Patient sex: M
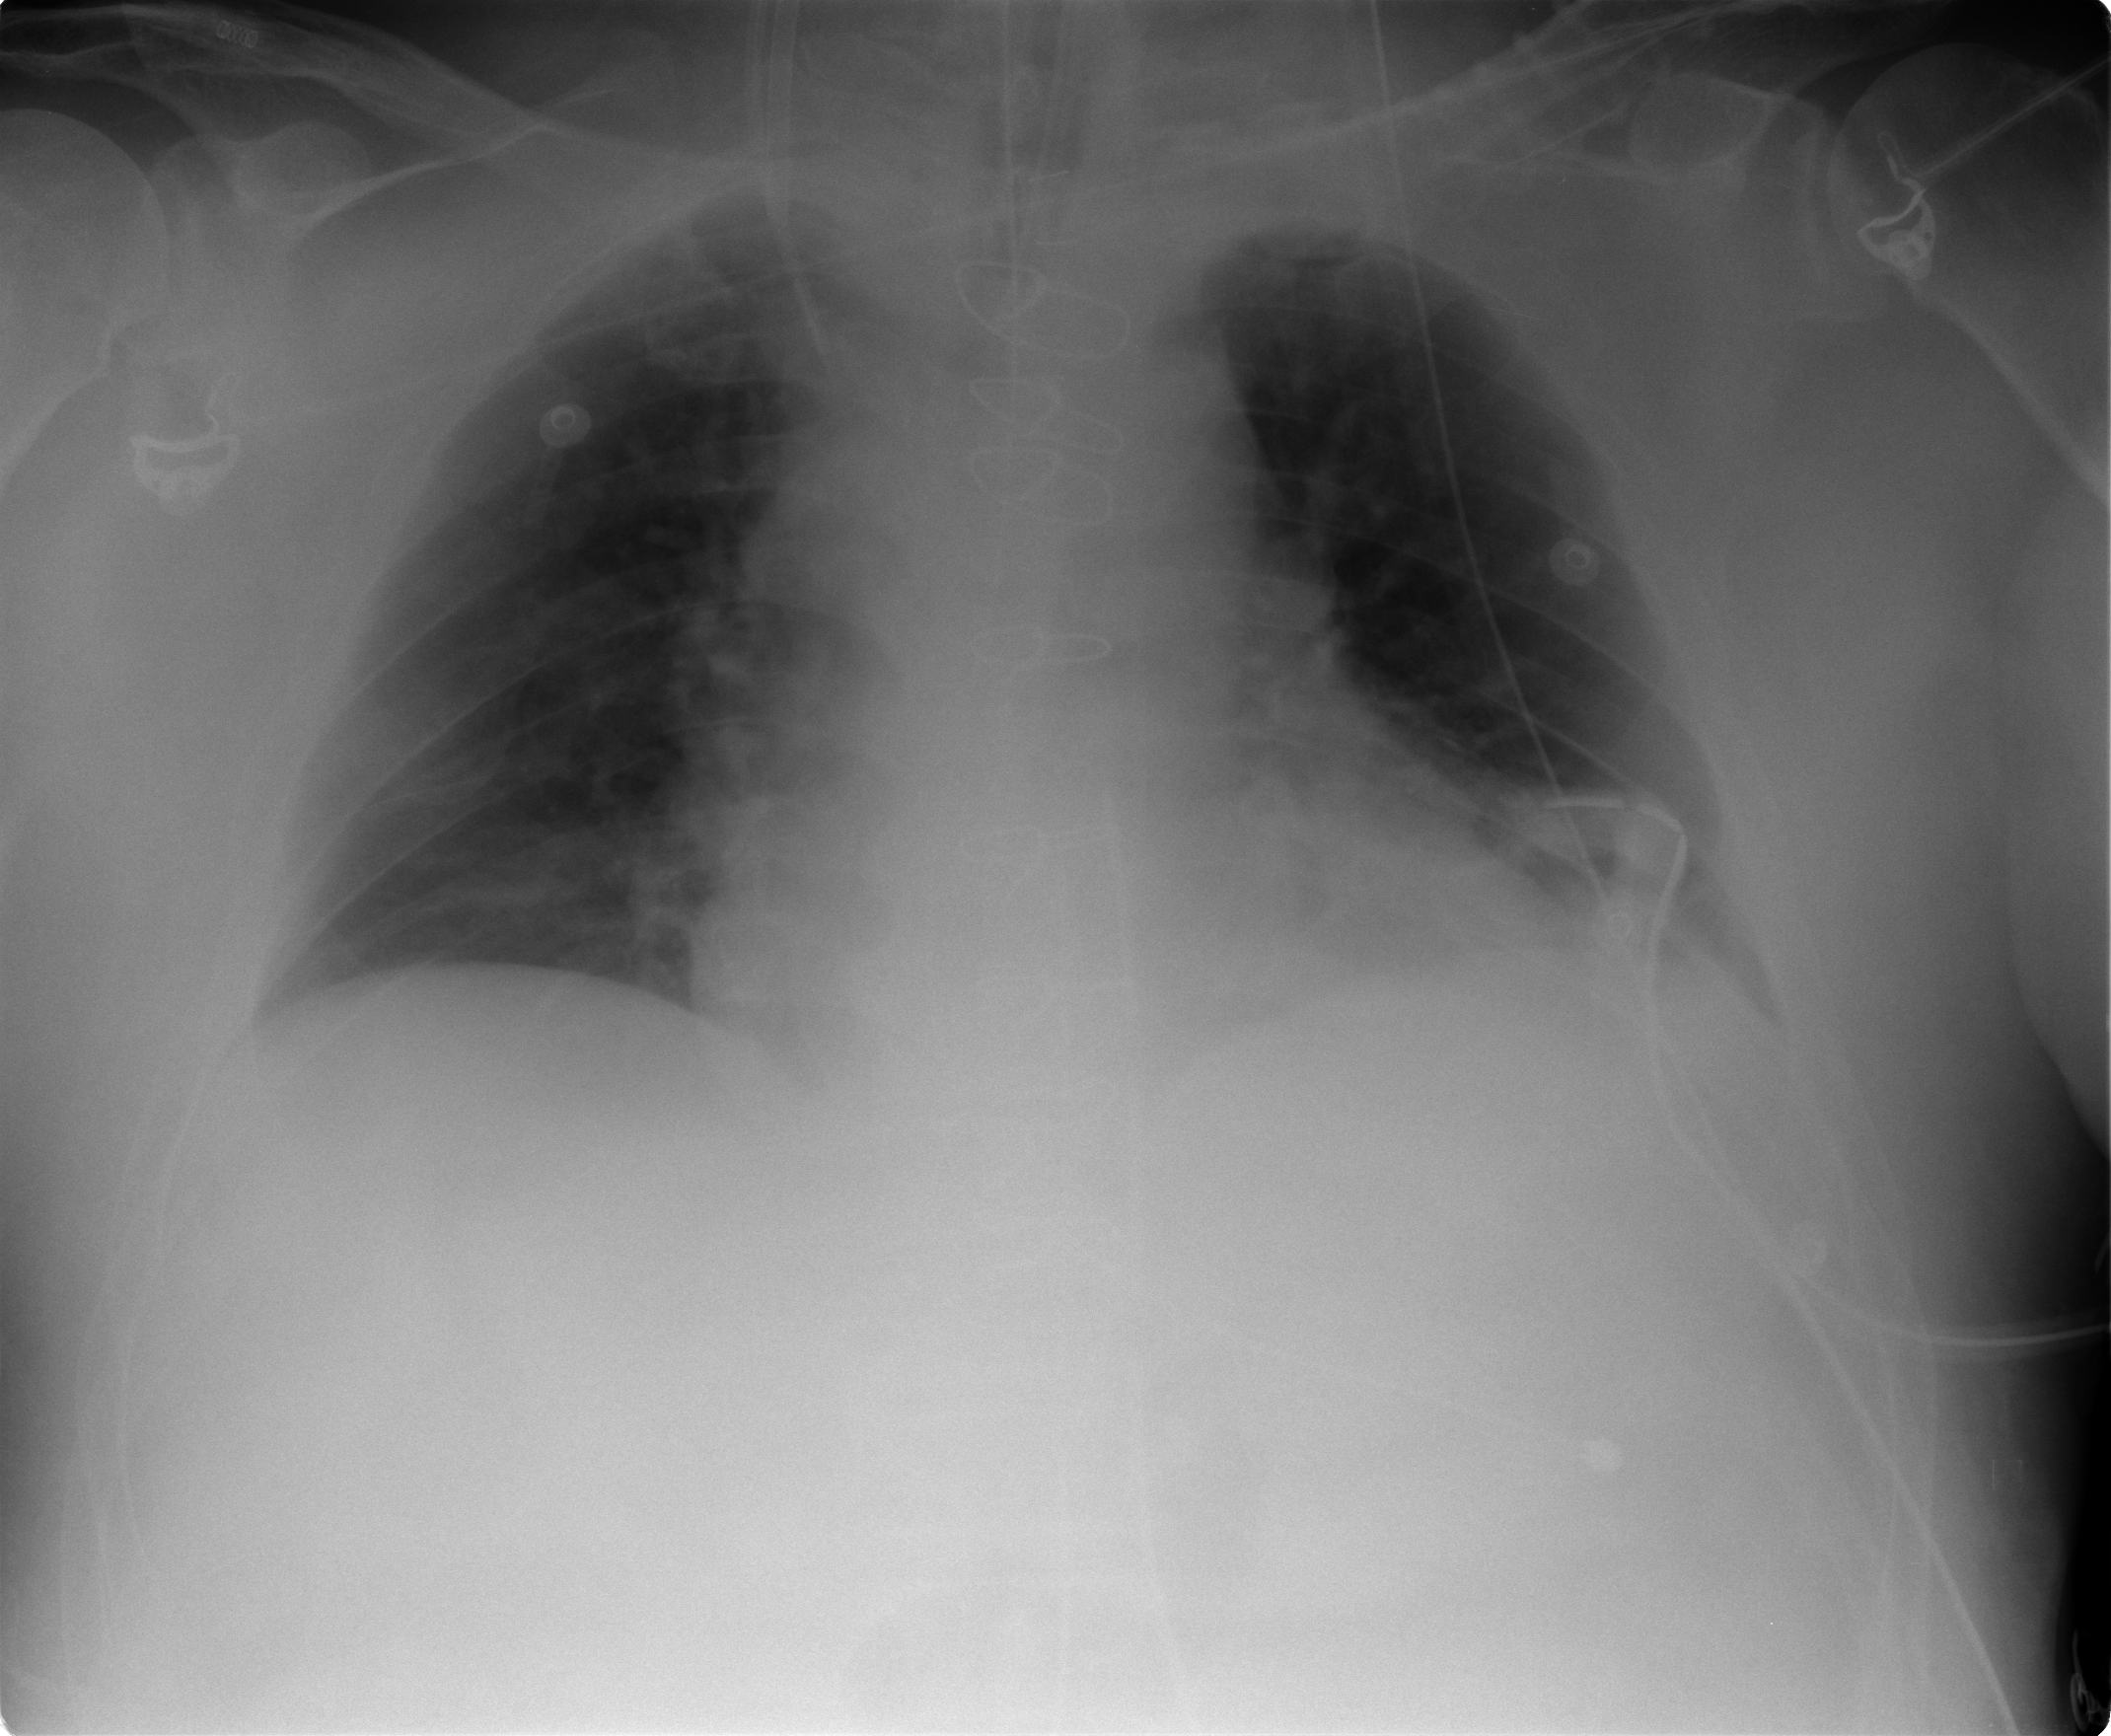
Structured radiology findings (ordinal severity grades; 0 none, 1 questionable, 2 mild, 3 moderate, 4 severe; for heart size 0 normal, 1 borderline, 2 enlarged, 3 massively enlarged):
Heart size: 1
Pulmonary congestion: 2
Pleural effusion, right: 0
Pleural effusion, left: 0
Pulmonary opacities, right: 0
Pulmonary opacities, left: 0
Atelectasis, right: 2
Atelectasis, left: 2